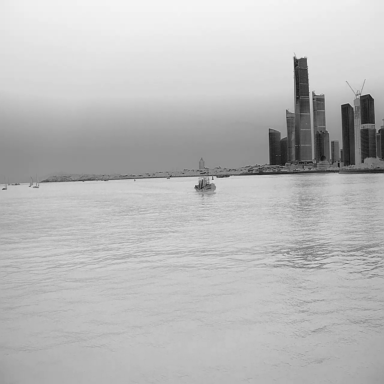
There are six objects shown in the infrared image, including a container_ship, two bulk_carriers, and three sailboats.